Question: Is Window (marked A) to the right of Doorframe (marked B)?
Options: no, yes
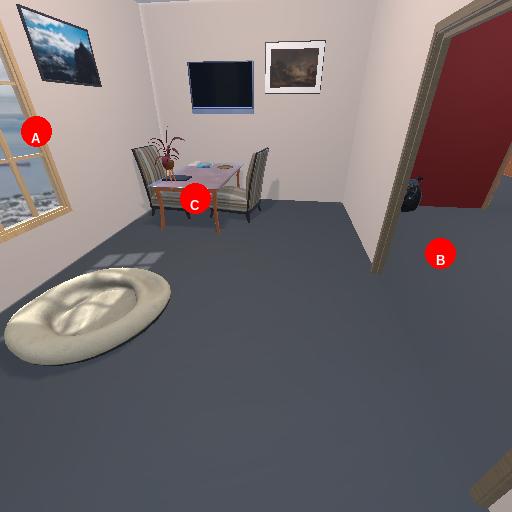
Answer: no